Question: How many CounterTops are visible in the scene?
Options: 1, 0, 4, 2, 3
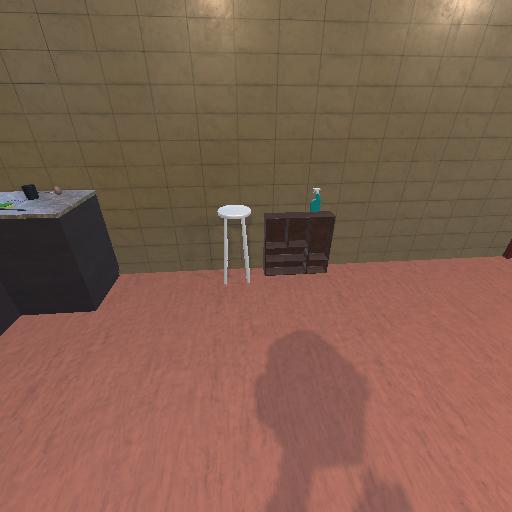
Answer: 1